Chest X-ray:
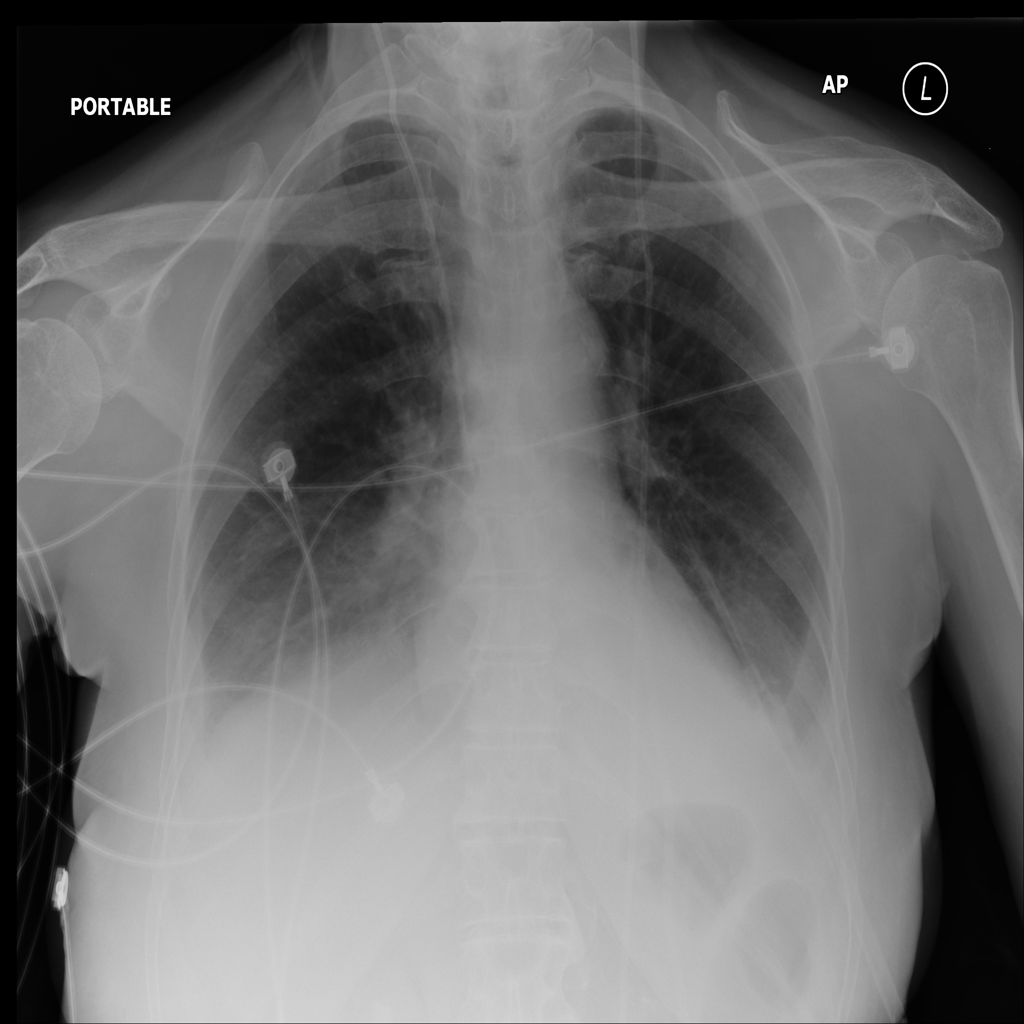
Findings: Effusion
No abnormal finding: no